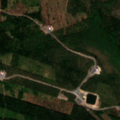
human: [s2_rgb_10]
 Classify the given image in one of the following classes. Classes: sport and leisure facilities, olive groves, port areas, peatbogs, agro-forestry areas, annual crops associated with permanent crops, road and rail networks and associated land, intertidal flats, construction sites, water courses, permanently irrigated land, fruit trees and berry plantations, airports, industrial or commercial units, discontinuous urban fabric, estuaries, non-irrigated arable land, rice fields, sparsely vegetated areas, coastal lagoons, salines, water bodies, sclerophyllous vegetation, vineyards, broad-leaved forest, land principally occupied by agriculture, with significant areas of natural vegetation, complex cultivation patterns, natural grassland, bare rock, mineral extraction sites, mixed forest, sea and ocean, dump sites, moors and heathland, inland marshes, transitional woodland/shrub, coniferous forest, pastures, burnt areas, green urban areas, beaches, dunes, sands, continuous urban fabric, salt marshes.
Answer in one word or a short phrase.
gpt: coniferous forest, mixed forest, transitional woodland/shrub